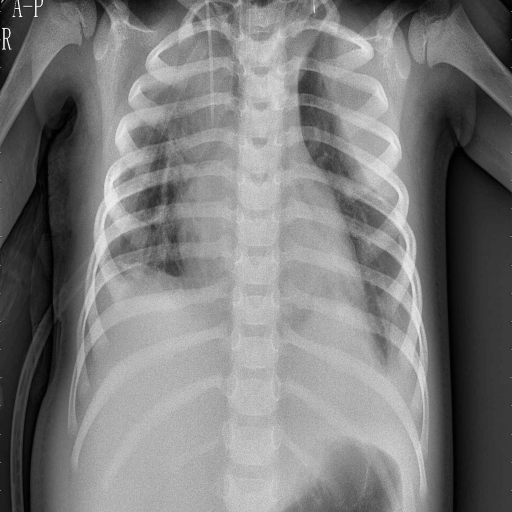
Finding: PNEUMONIA